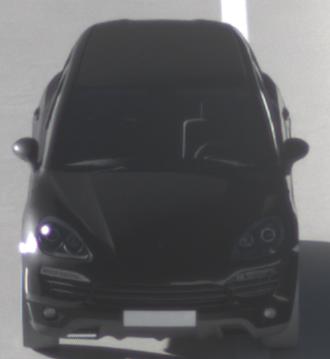
Make: Porsche
Model: Cayenne
Detailed model: Cayenne (958)
Model produced from: 2010/05
Model produced until: 2014/07
Doors: 5
Color: black
Road condition: wet road
Daytime: morning or afternoon
Contrast: high contrast